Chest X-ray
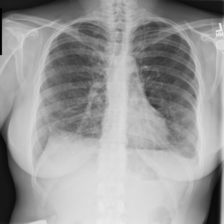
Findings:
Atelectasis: negative
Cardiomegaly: negative
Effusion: negative
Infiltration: negative
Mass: negative
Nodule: negative
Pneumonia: negative
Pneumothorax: negative
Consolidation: negative
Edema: negative
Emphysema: negative
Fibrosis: negative
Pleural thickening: negative
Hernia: negative